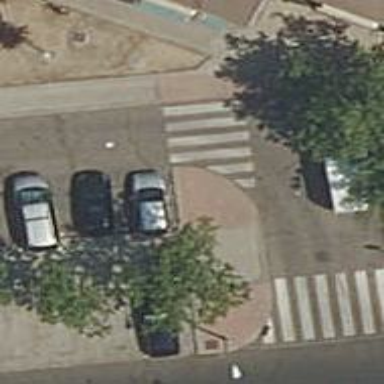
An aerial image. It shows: Zebra crossing on the road.